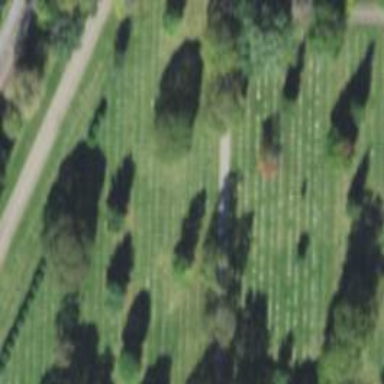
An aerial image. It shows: Historical memorial located in graveyard.